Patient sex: M
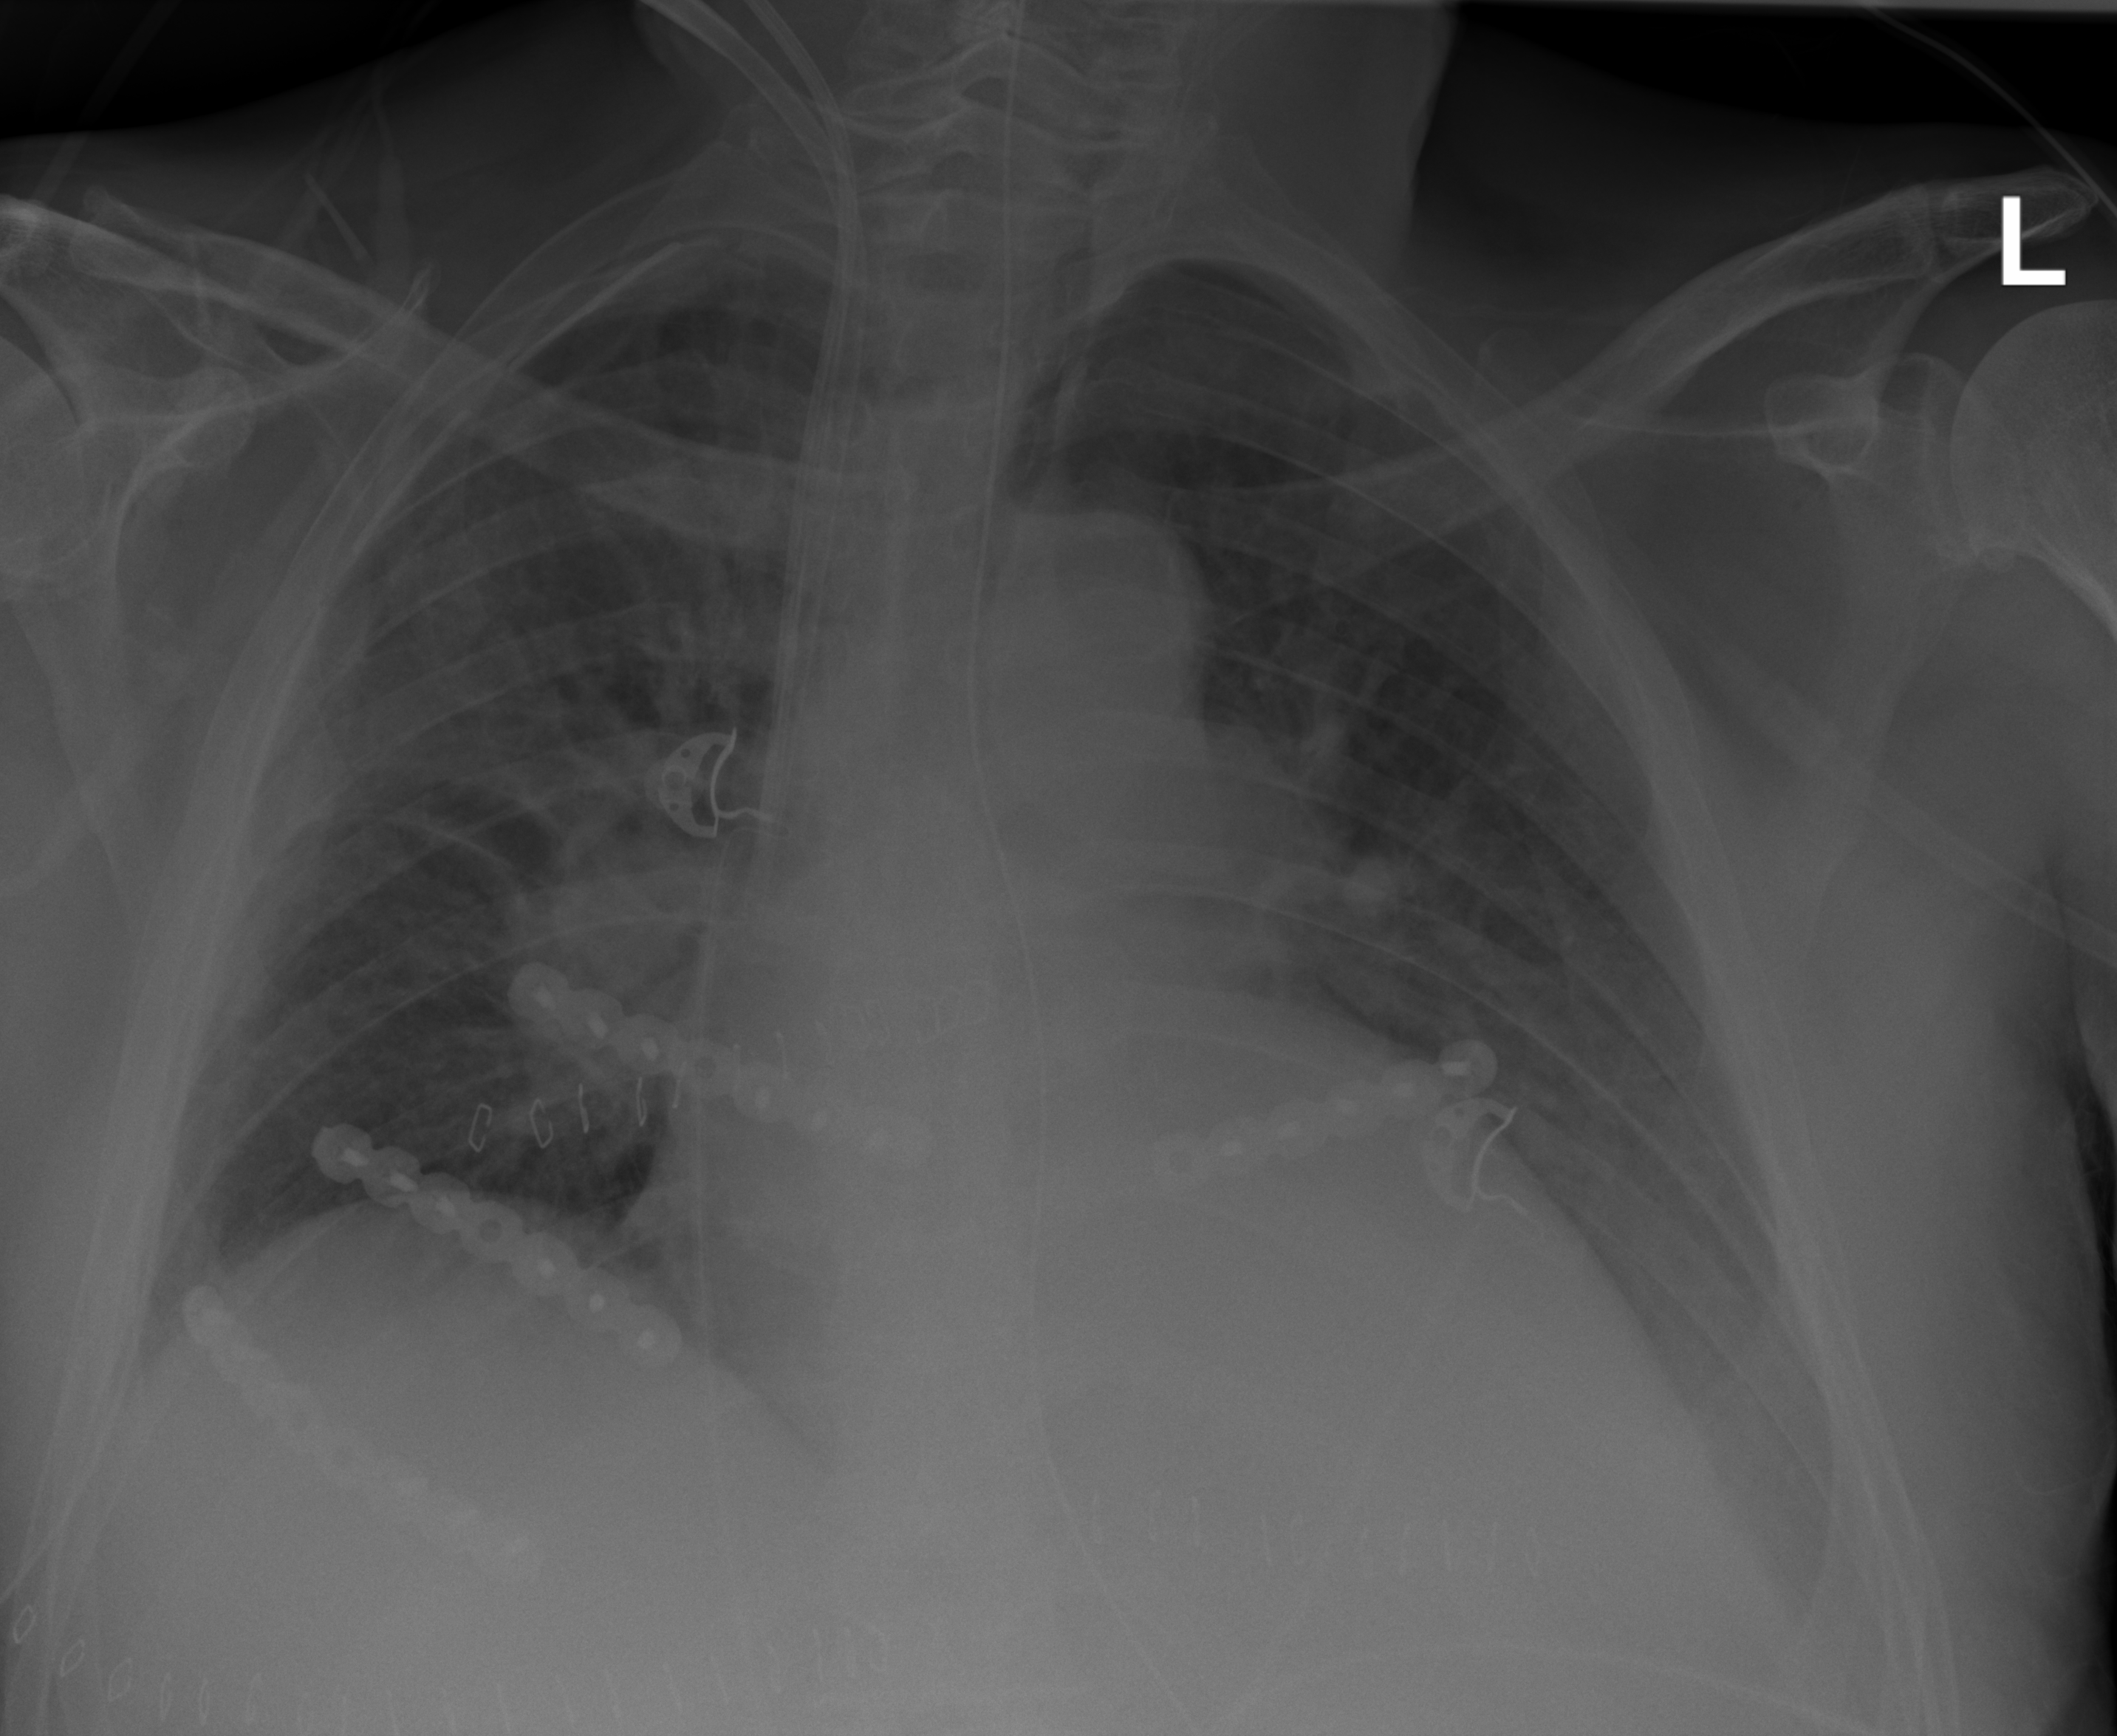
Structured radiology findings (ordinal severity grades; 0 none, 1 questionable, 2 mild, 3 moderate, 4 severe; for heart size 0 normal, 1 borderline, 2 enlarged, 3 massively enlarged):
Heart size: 2
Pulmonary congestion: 3
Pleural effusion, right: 2
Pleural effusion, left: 2
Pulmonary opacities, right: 1
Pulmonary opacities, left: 1
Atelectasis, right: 2
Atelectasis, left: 2